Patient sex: F
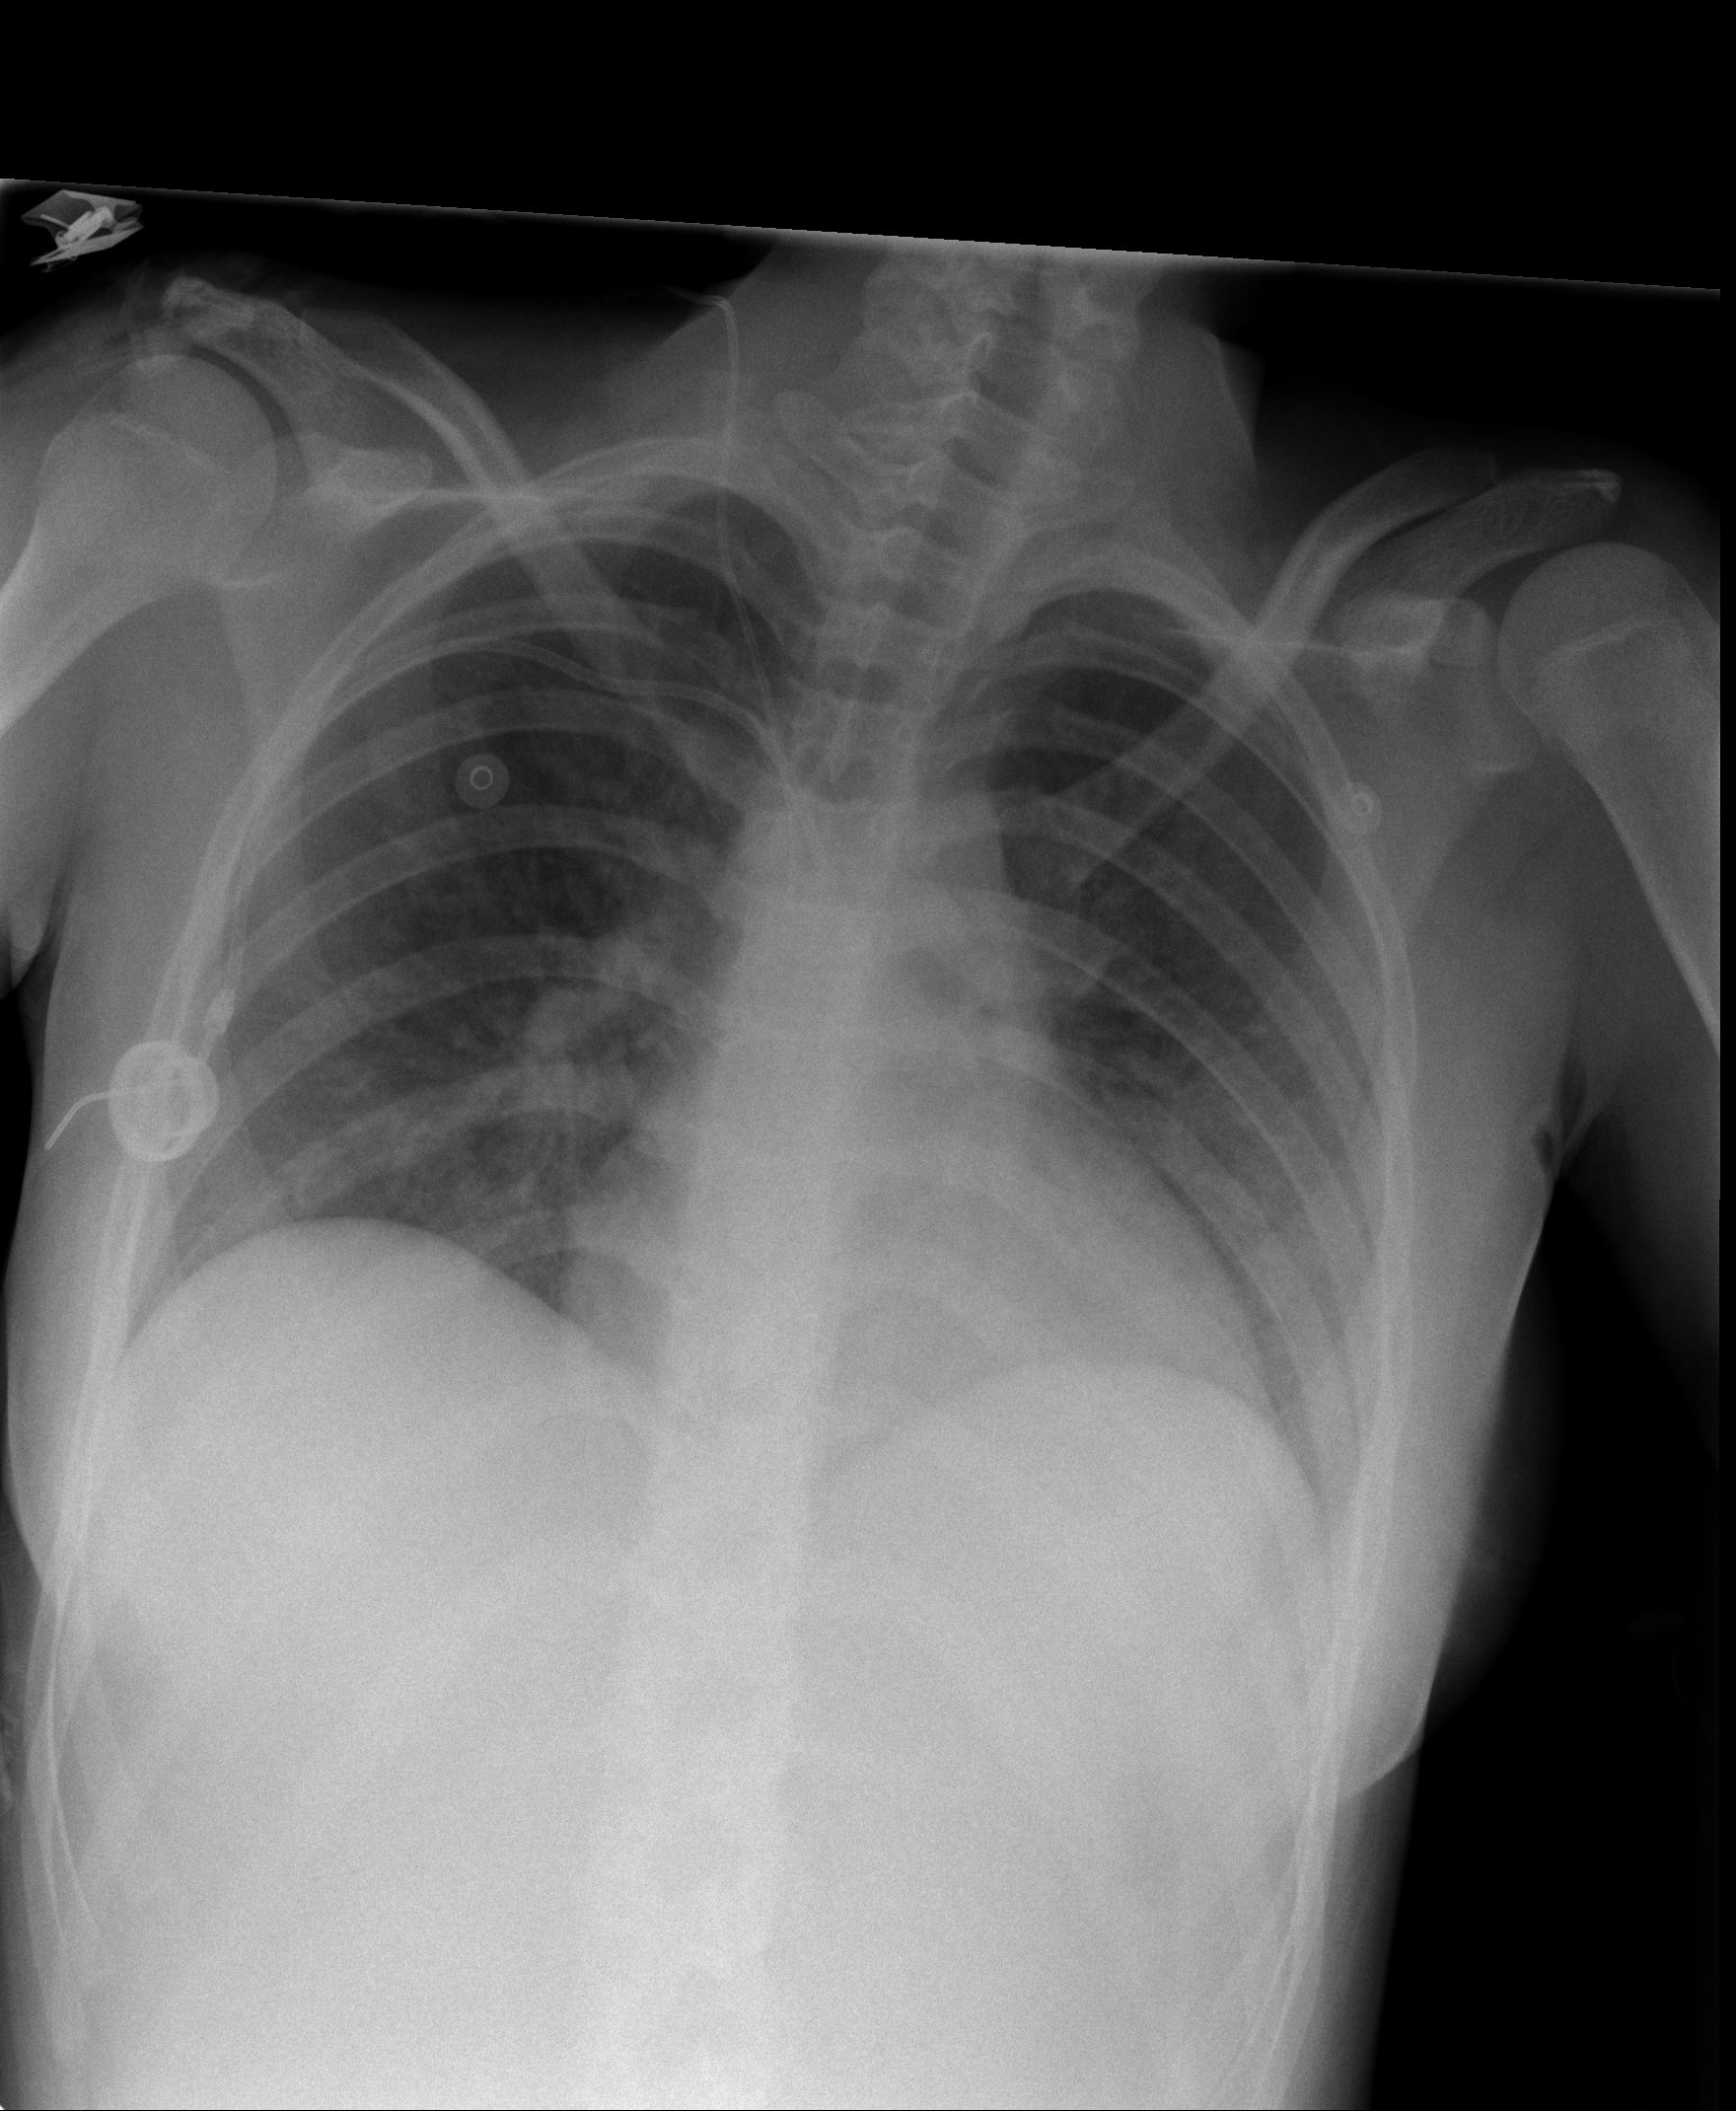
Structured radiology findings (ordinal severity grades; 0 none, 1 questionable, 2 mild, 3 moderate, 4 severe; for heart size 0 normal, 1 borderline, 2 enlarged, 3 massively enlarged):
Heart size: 0
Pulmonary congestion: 2
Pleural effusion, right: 0
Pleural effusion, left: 1
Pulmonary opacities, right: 1
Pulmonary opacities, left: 2
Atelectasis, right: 2
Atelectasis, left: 2